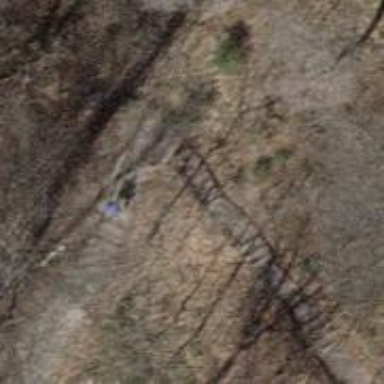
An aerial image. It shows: Set of steps on the road.